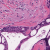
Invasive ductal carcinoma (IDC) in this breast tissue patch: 1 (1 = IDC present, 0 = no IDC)